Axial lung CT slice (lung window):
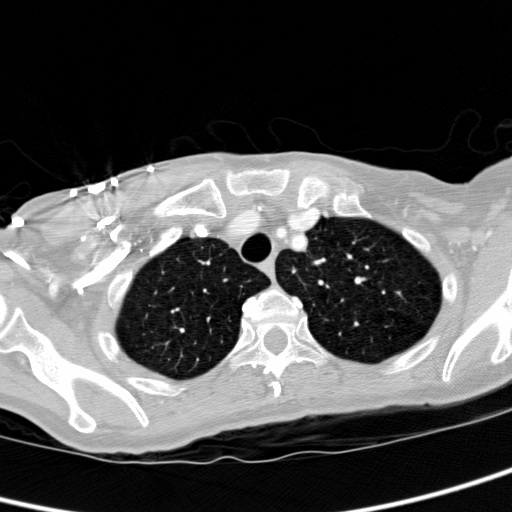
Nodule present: no